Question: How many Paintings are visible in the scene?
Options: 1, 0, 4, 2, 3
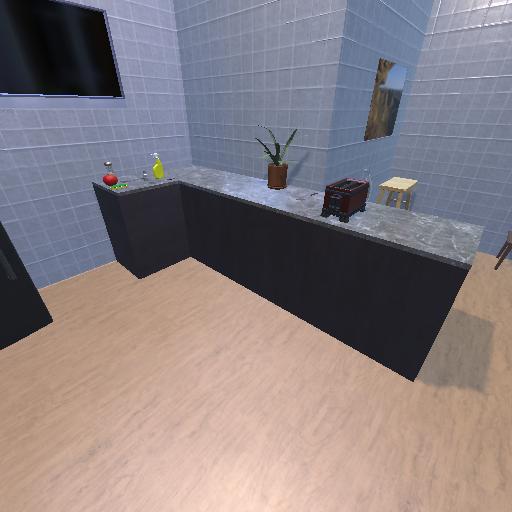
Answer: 1